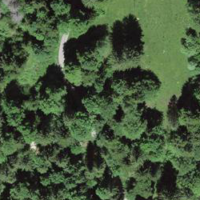
EUNIS habitat code: 41
Species observed at this site:
Stellaria nemorum